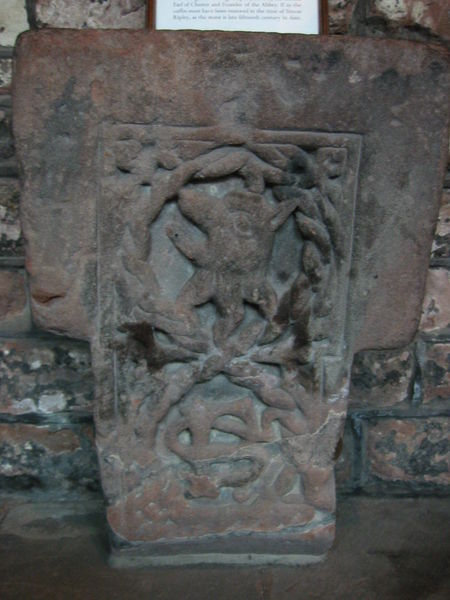
Titel: Kathedrale von Chester
Standort: Chester, Kathedrale (EU - GB)
Schlagwörter: kopf, kämpfer, wolf, menschen, braun, grau, schwarz, szene, säule, zeichen, hund, rot, tier, tiere, ornament, alt, sockel, stein, steine, brunnen, ranken, skulptur, relief, schwer, mauer, jugendstil, ornamente, foto, fotografie, schild, lamm, antike, bub, buchstaben, kranz, rom, gemäuer, sandstein, mittelalter, griechenland, rötlich, trog, museum, ziege, tierkopf, symbole, ausgrabung, rost, haustein, agyptisch, meisel, gemeiselt, s, wolfskopf, schlußsteinn, keystone, bibi, baba